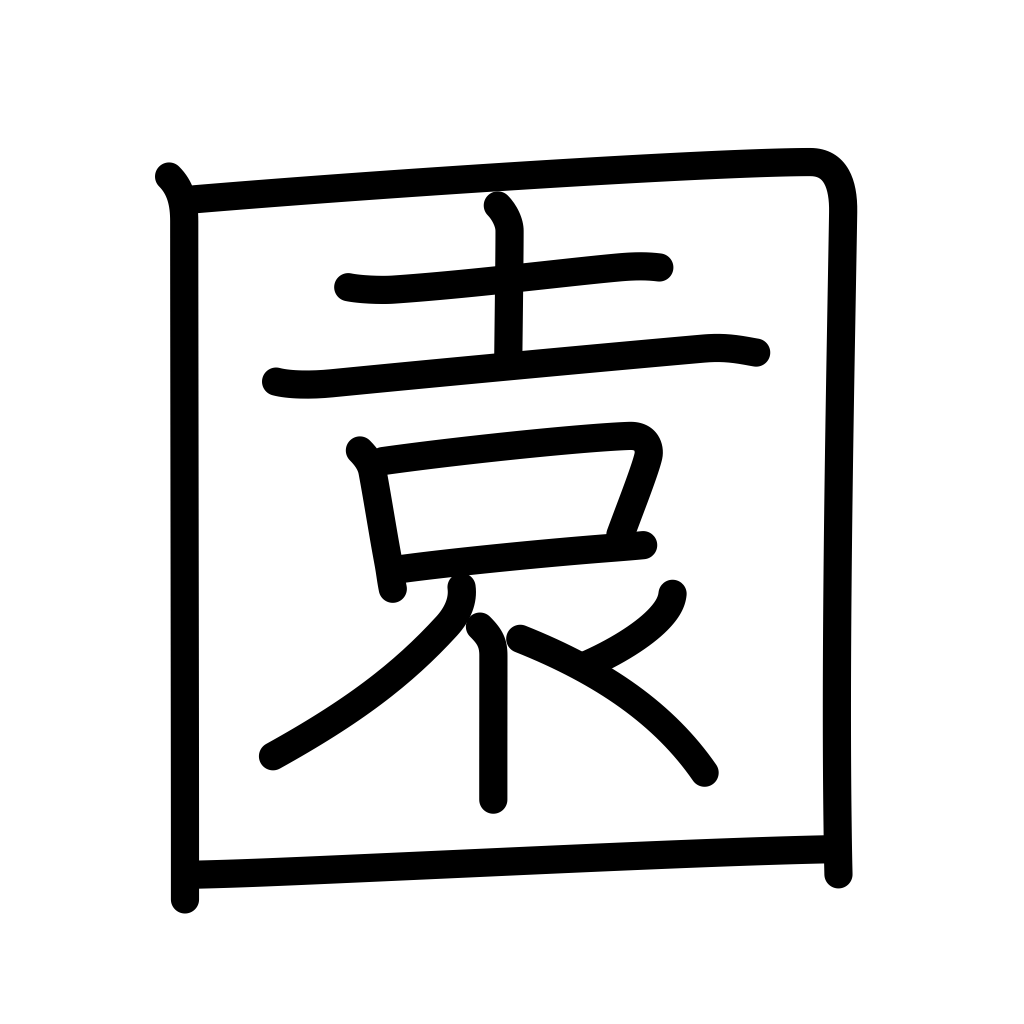
Meaning: park, garden, yard, farm